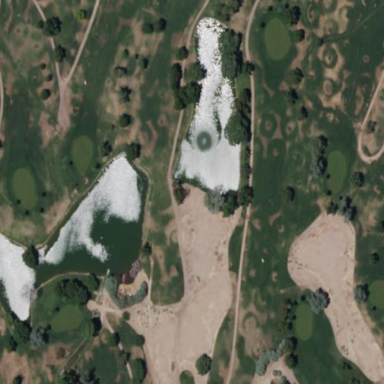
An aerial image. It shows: Golf bunker.